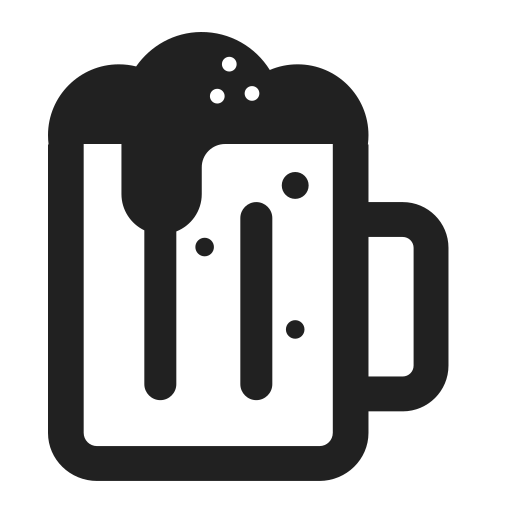
beer mug high contrast